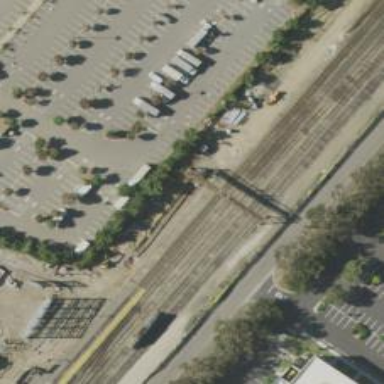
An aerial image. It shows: View of railway yard.